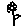
Label: flower